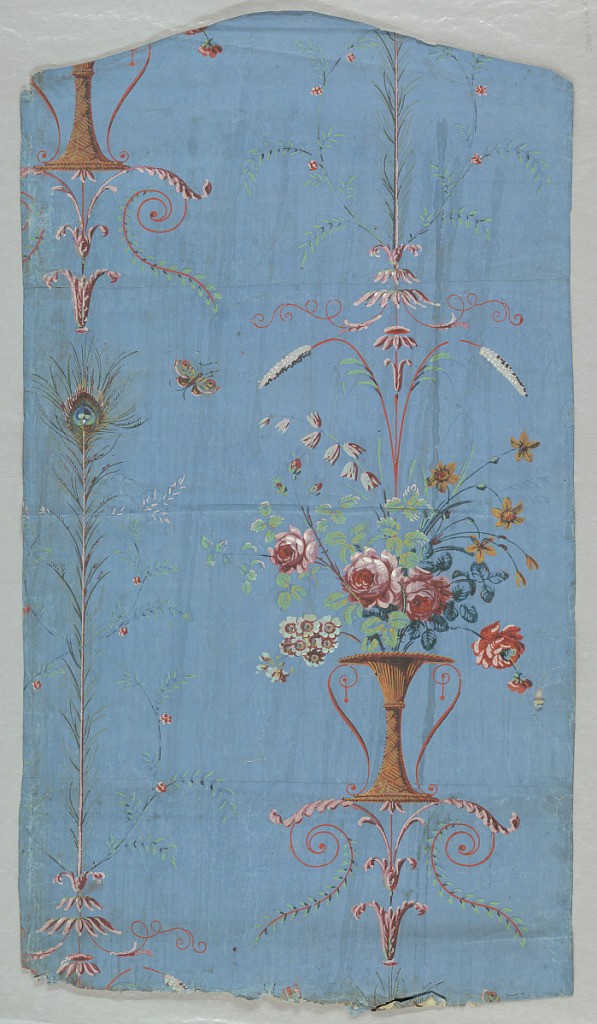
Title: Sidewall
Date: ca. 1780
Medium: Block printed on handmade paper
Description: Arabesque on blue ground, features basket with flowers and peacock feather surrounded by figure eight. Full repeat visible.